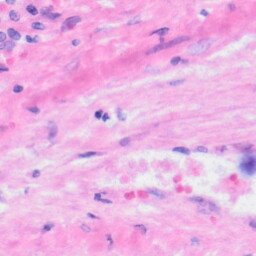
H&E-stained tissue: Liver